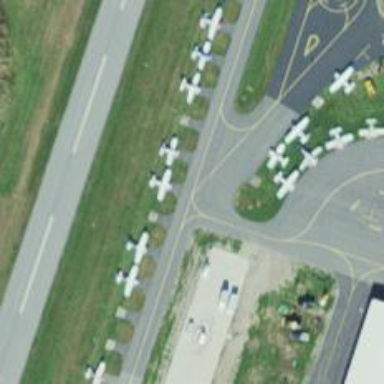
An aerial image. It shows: Image of taxiway at airport.